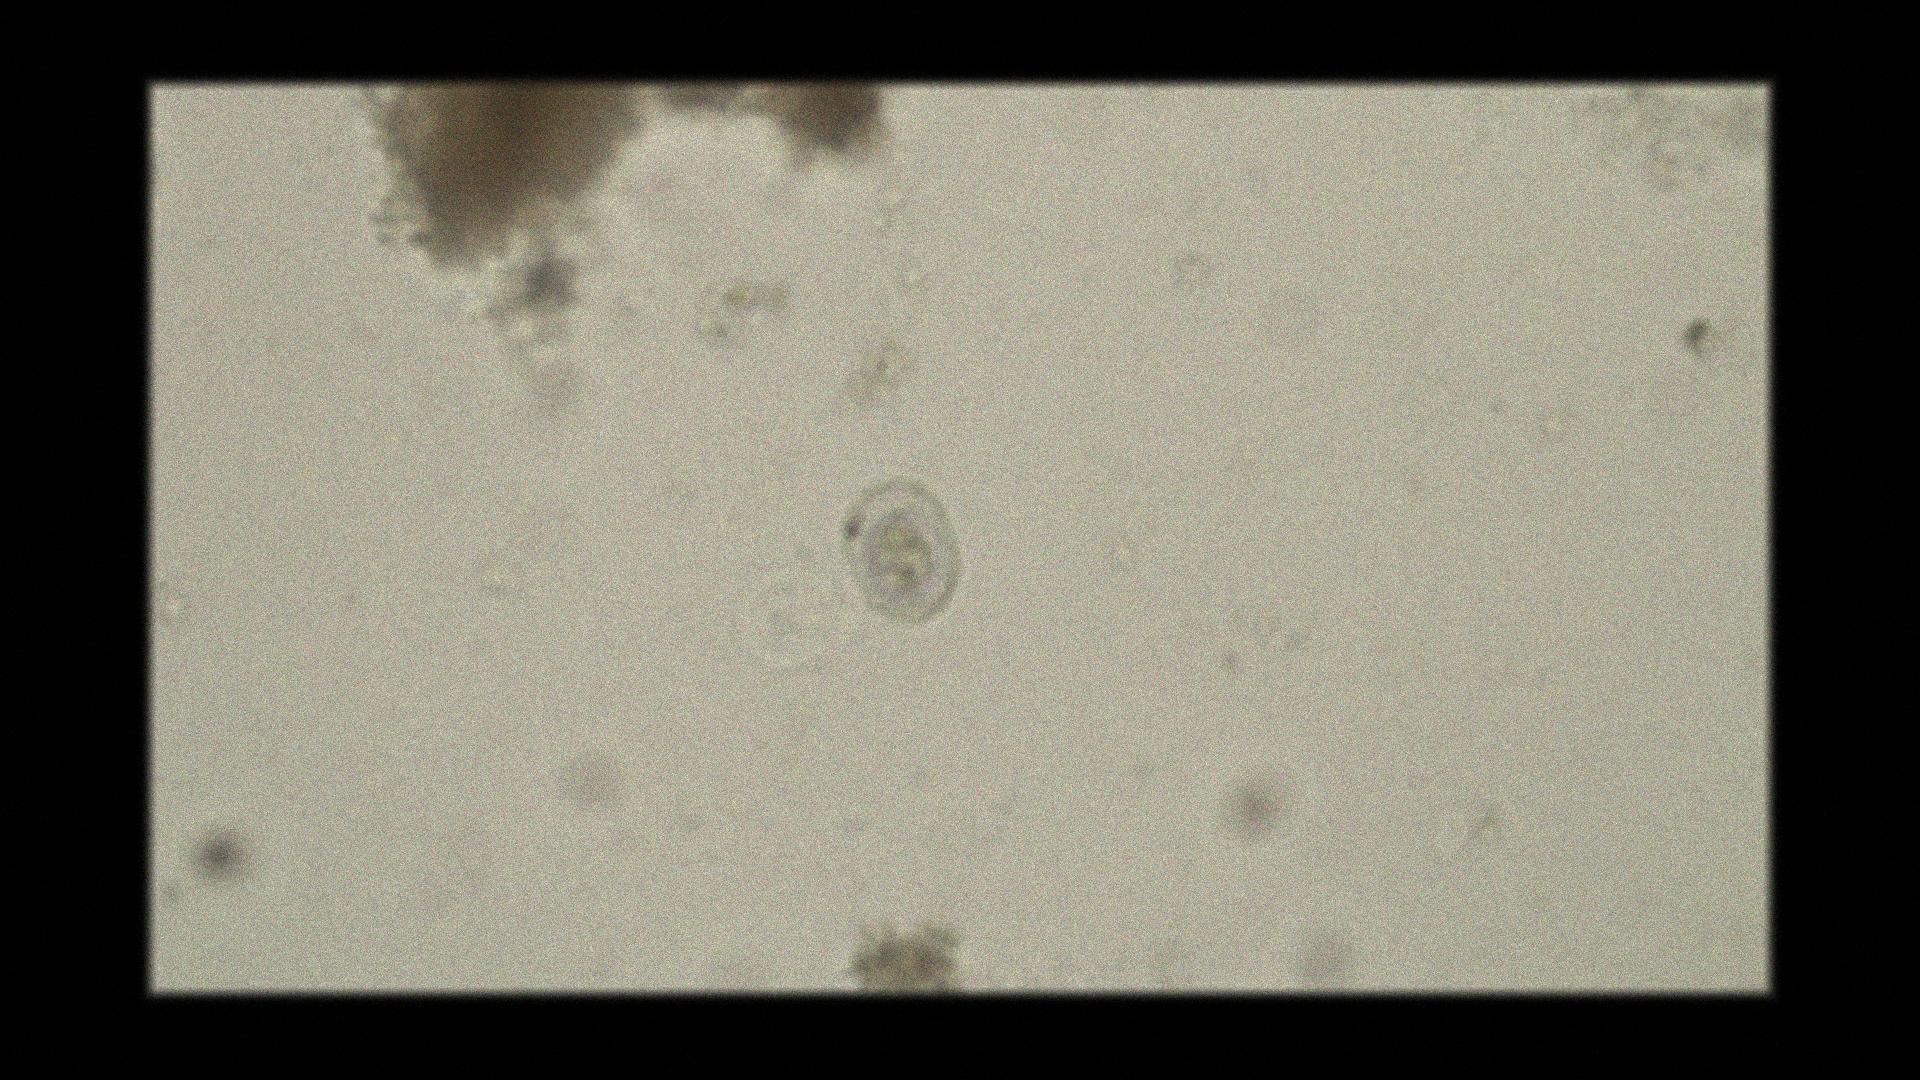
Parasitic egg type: Hymenolepis nana